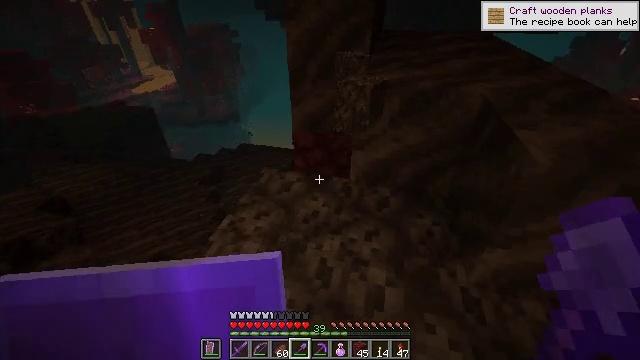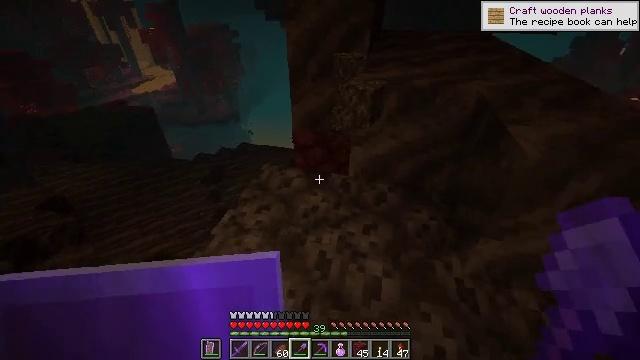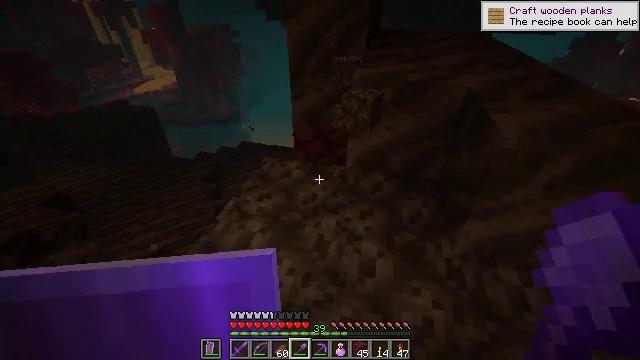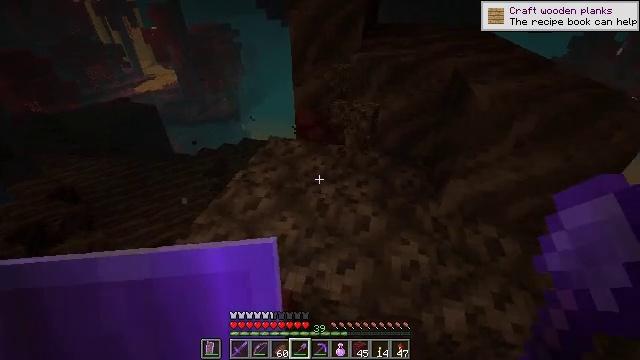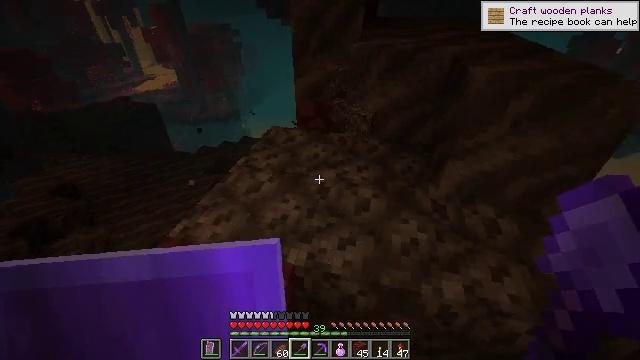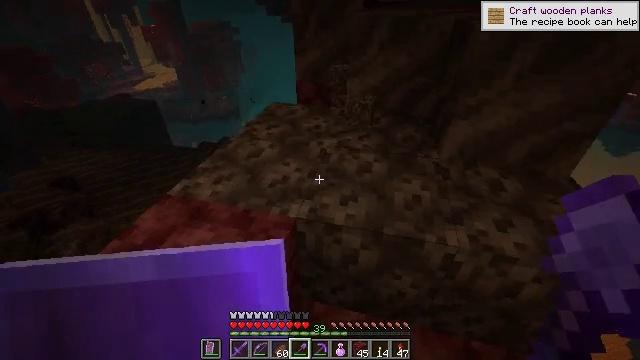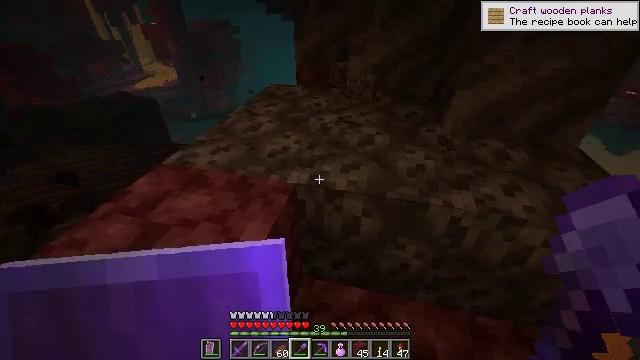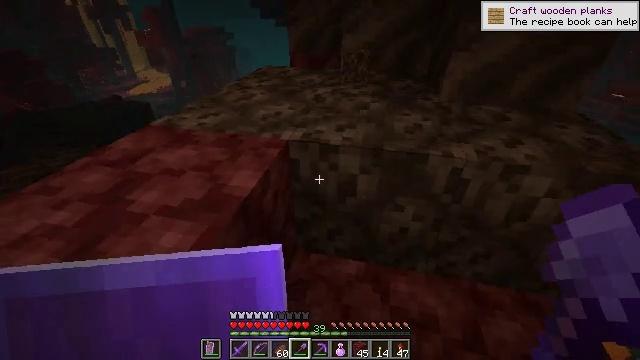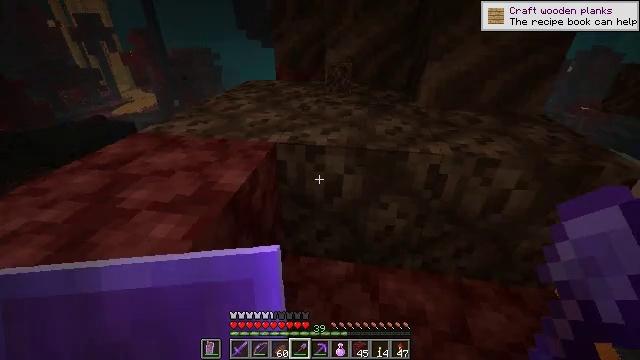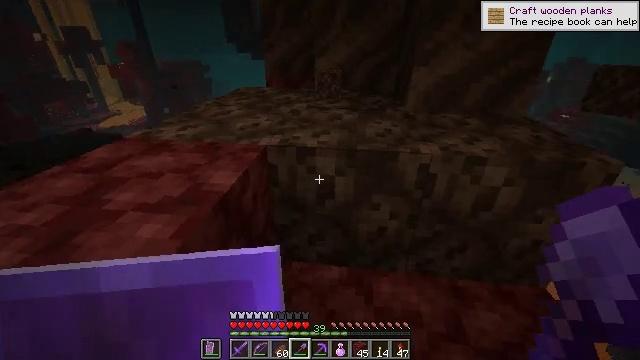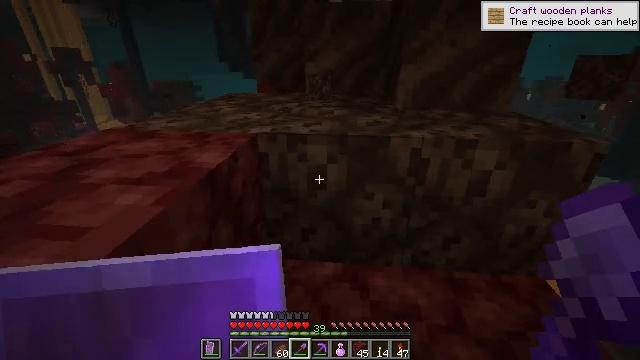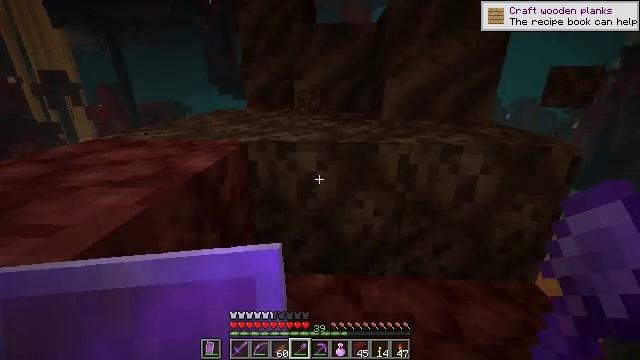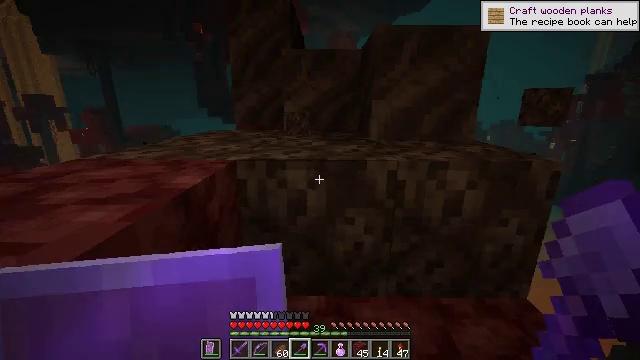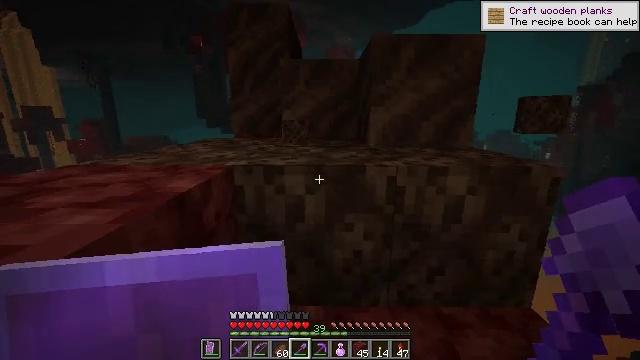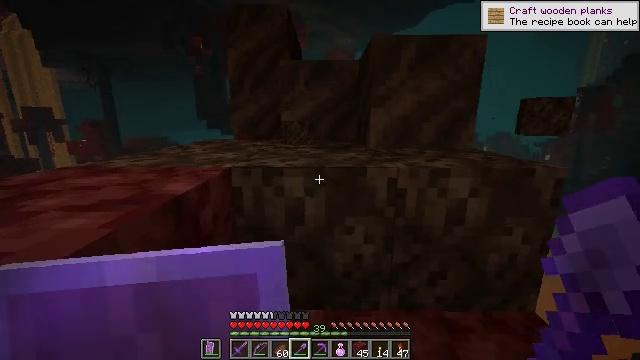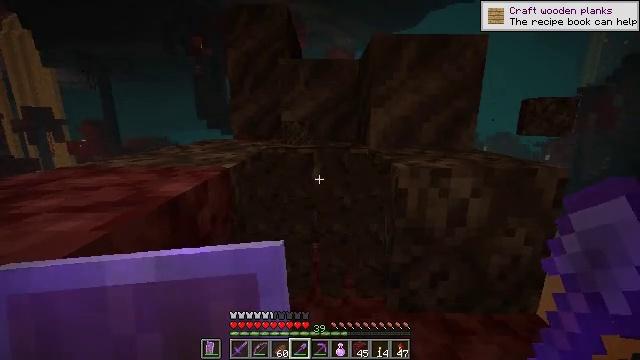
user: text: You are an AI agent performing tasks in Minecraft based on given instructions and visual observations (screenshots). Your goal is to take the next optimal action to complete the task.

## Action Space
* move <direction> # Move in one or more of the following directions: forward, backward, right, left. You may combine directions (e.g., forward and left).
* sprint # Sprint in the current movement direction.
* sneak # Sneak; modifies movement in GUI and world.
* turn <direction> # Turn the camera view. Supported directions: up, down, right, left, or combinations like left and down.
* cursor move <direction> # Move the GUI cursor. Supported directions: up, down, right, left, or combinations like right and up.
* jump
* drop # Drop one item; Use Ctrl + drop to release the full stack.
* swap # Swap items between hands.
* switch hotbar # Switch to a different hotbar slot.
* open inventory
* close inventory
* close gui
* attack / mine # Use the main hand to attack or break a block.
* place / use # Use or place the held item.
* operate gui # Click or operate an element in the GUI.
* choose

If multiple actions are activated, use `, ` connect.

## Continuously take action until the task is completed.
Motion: motion action
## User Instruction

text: Collect soul sand blocks.
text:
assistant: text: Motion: move back
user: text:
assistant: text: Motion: move back
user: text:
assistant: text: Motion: move back
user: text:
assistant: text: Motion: move back
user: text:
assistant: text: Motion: no_op
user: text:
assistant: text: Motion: no_op
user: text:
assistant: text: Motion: turn right and up
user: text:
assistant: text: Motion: sneak, turn right and up
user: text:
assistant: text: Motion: sneak, turn right and up
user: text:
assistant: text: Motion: sneak, turn right and up
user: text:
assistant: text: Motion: sneak, turn right and up
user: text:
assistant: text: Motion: sneak, turn right and up
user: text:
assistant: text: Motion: move forward, sneak, turn up
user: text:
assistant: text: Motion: move forward, sneak
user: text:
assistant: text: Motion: move forward, sneak, attack / mine
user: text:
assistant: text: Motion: move forward, sneak, attack / mine
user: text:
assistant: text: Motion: move forward, sneak, attack / mine
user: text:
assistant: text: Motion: move forward, sneak, turn right and up, attack / mine
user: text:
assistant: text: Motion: move forward, sneak, turn right and up, attack / mine
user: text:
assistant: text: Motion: move forward, sneak, turn right, attack / mine
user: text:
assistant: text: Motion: sneak, attack / mine